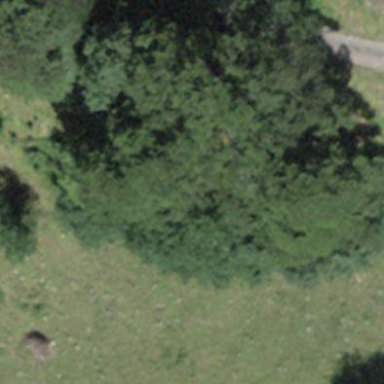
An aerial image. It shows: Forest area.